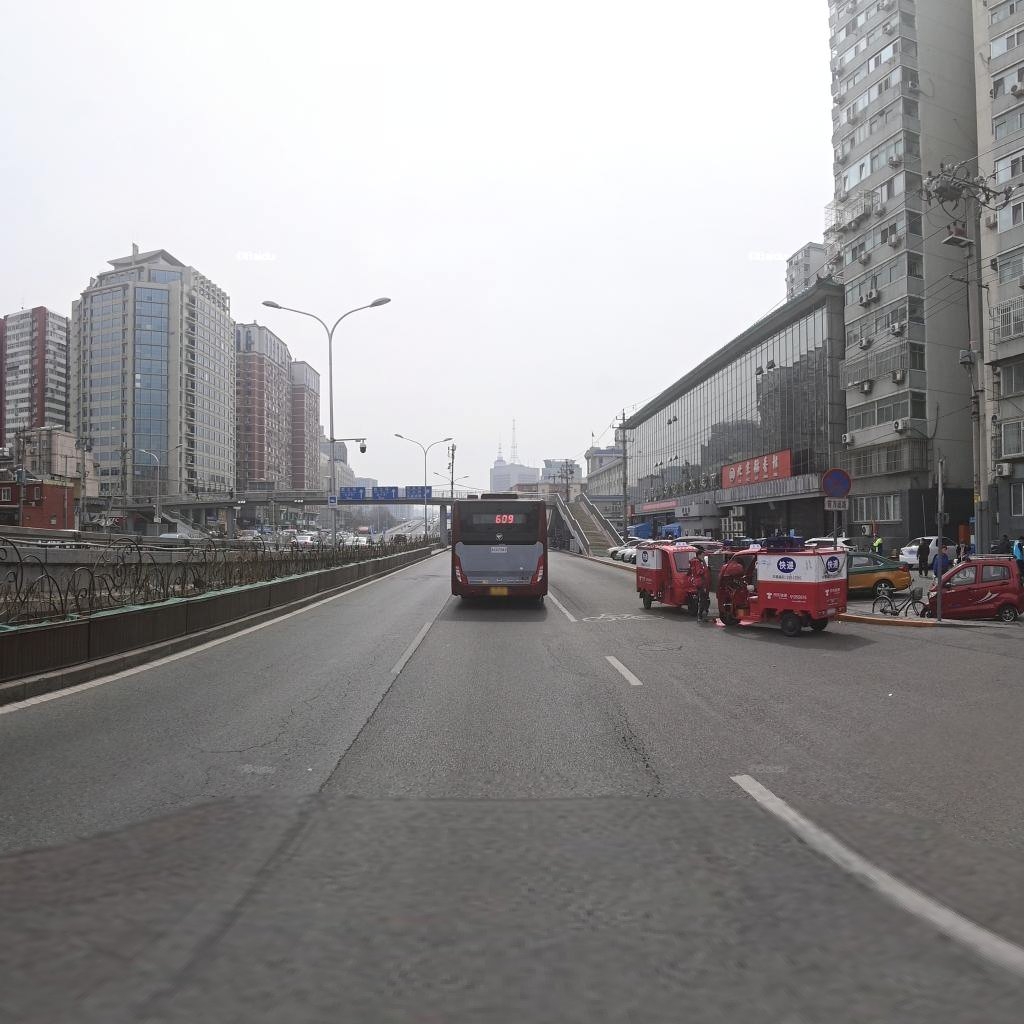
Region: Haidian
Road damage annotations: longitudinal crack, longitudinal crack, manhole cover, longitudinal crack